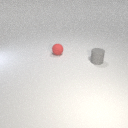
small red rubber sphere to the left of small gray rubber cylinder